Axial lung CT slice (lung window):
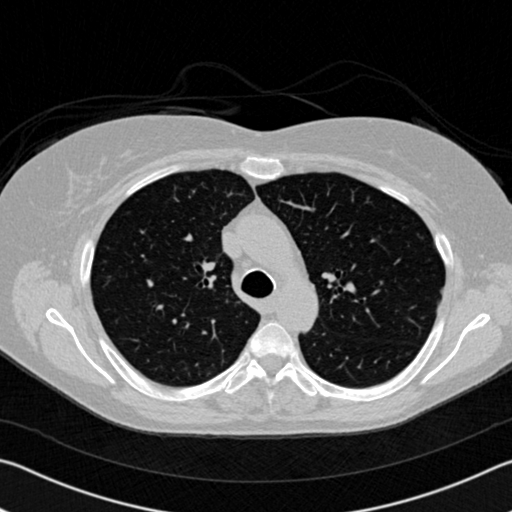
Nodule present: no